Question: I want to create a navigation drawer that contains tabs in android, but I could not do anything. I want to add tabs (categories, favorites) to the navigation drawer.Is it posible?
(eg. ios)

'''
mDrawerLayout = (DrawerLayout) findViewById(R.id.drawer_layout);
mDrawerToggle = new ActionBarDrawerToggle(this, mDrawerLayout, R.drawable.ic_drawer,
R.string.app_name, R.string.app_name ){
public void onDrawerClosed(View view) {
// calling onPrepareOptionsMenu() to show action bar icons
// invalidateOptionsMenu();
}
public void onDrawerOpened(View drawerView) {
// calling onPrepareOptionsMenu() to hide action bar icons
//invalidateOptionsMenu();
}
};
mDrawerLayout.setDrawerListener(mDrawerToggle);
mDrawerLayout.setDrawerLockMode(DrawerLayout.LOCK_MODE_LOCKED_OPEN);
tabHost = (FragmentTabHost) findViewById(android.R.id.tabhost);
tabHost.setup(getApplicationContext(), getSupportFragmentManager(), android.R.id.tabcontent );
tabHost.addTab(tabHost.newTabSpec("surec").setIndicator("Surec listesi"), SurecListesiFragment.class, null);
tabHost.addTab(tabHost.newTabSpec("bolum").setIndicator("Bolum listesi"), PhotosFragment.class, null);
'''
I cannot switch between tabs. And I cannot use any widgets on tab content. (listview, button, etc.. )
(linearlayout : slider menu layout)
'''
linearLayout.bringToFront();
linearLayout.requestLayout();
'''
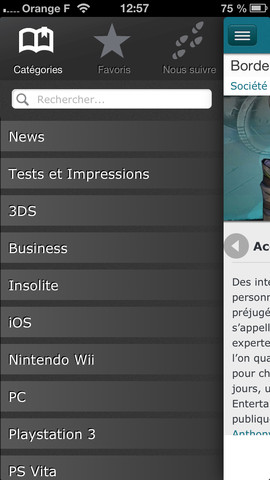
Answer: I did it just yesterday.
This is my layout for main activity with drawer:
'''
<?xml version="1.0" encoding="utf-8"?>
<android.support.v4.widget.DrawerLayout xmlns:android="http://schemas.android.com/apk/res/android"
android:id="@+id/drawerLayout"
android:layout_width="match_parent"
android:layout_height="match_parent" >
<!-- Main layout -->
<LinearLayout
android:layout_width="match_parent"
android:layout_height="match_parent"
android:background="@color/app_background"
android:orientation="vertical" >
<include
android:layout_width="match_parent"
android:layout_height="wrap_content"
layout="@layout/layout_location_spinners_campaigns" />
<include
android:layout_width="match_parent"
android:layout_height="wrap_content"
layout="@layout/layout_campaignslistview" />
</LinearLayout>
<!-- Slider menu -->
<LinearLayout
android:id="@+id/preferencesDrawer"
android:layout_width="290dp"
android:layout_height="match_parent"
android:layout_gravity="end"
android:background="@color/app_background"
android:orientation="vertical" >
<android.support.v4.app.FragmentTabHost
android:id="@android:id/tabhost"
android:layout_width="match_parent"
android:layout_height="match_parent" >
<LinearLayout
android:layout_width="match_parent"
android:layout_height="match_parent"
android:orientation="vertical" >
<TabWidget
android:id="@android:id/tabs"
android:layout_width="match_parent"
android:layout_height="wrap_content"
android:layout_weight="0"
android:orientation="horizontal" />
<FrameLayout
android:id="@android:id/tabcontent"
android:layout_width="0dp"
android:layout_height="0dp"
android:layout_weight="0" />
<FrameLayout
android:id="@+id/realtabcontent"
android:layout_width="match_parent"
android:layout_height="0dp"
android:layout_weight="1" />
</LinearLayout>
</android.support.v4.app.FragmentTabHost>
</LinearLayout>
</android.support.v4.widget.DrawerLayout>
'''
The method to display the tabs:
'''
FragmentTabHost tabhost;
void buildTabs() {
tabhost.setup(this, getSupportFragmentManager(), R.id.realtabcontent);
tabhost.addTab(tabhost.newTabSpec("locations").setIndicator(getString(R.string.locations)), FragmentPreferencesLocations.class, null);
tabhost.addTab(tabhost.newTabSpec("categories").setIndicator(getString(R.string.categories)),FragmentPreferencesCategories.class, null);
}
'''
Besides that you need code to display the drawer and customize your tabs...
---
EDIT:
I initialize drawer with this method (invoke it at onCreate):
'''
ActionBarDrawerToggle drawerToggle;
LinearLayout preferencesDrawer;
FragmentTabHost tabhost;
...
void initDrawer() {
drawerToggle = new ActionBarDrawerToggle(this, drawerLayout, R.drawable.ic_launcher, R.string.app_name,
R.string.app_name) {
public void onDrawerClosed(View drawerView) {
getSupportActionBar().setTitle(getString(R.string.app_name));
// calling onPrepareOptionsMenu() to show action bar icons
invalidateOptionsMenu();
drawerClosed(drawerView);
}
public void onDrawerOpened(View drawerView) {
getSupportActionBar().setTitle(getString(R.string.preferences));
// calling onPrepareOptionsMenu() to hide action bar icons
invalidateOptionsMenu();
}
};
drawerLayout.setDrawerListener(drawerToggle);
}
// Invoked by action bar button
void clickFilterCategories() {
toggleDrawer(preferencesDrawer);
}
void toggleDrawer(View drawer) {
if (drawerLayout.isDrawerOpen(drawer)) {
closeDrawer(drawer);
} else {
openDrawer(drawer);
}
}
void openDrawer(View toOpen) {
drawerLayout.openDrawer(toOpen);
}
void closeDrawer(View toClose) {
drawerLayout.closeDrawer(toClose);
}
'''